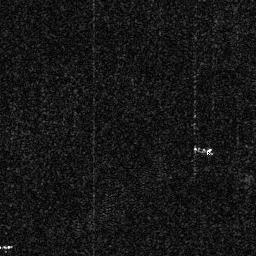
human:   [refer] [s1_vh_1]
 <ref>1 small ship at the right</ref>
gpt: <box>[[75, 56, 83, 60, 0]]</box>